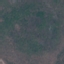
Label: HerbaceousVegetation